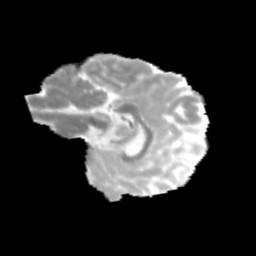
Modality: MD
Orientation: sagittal
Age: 12
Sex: male
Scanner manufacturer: siemens
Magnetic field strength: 3 T
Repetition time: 3.8 s
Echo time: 0.07 s